Question: I basically want to implement merge sort without creating an extra array. But when I call my function recursively gcc gives segmentation fault error
Here is my code
'''
void rightCircularShift(int *a, int startPos, int endPos)
{
int temp, j;
temp = a[endPos - 1];
for (j = endPos - 1; j > startPos; j--) {
a[j] = a[j - 1];
}
a[startPos] = temp;
}
'''
'''
void merge(int *a, int l, int r, int m)
{
int leftCounter = l, elementsMoved = 0;
int rightCounter = m;
while (elementsMoved < r) {
if (leftCounter != r || rightCounter != r) {
if (a[leftCounter] < a[rightCounter]) {
leftCounter++;
} else {
rightCircularShift(a, leftCounter, rightCounter + 1);
leftCounter++;
rightCounter++;
}
} else {
break;
}
elementsMoved++;
}
}
'''
'''
int main()
{
int n, i, *array;
system("clear");
printf("
Enter number of elements: ");
scanf("%d", &n);
array = (int *)malloc(sizeof(int) * n);
printf("Enter value of elements:
");
for (i = 0; i < n; i++) {
scanf("%d", &array[i]);
}
printf("
");
mergeSort(array, 0, n - 1);
printf("
");
for (i = 0; i < n; i++) {
printf("%d ", array[i]);
}
printf("
");
return 0;
}
'''
'''
void mergeSort(int *a, int left, int right)
{
int mid = (left + right + 1) / 2;
if (left < right) {
mergeSort(a, left, mid);
mergeSort(a, mid + 1, right);
merge(a, left, right, mid);
}
}
'''
I have ensured the rest of the functions like circular shift and merge are working properly with test cases, but I get this error:

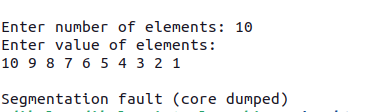
Answer: There is a problem in the 'mergeSort' function: you compute the 'mid' index incorrectly, for a slice of 2 elements, 'mid' will be equal to 'right' and the call 'mergeSort(a, mid + 1, right)' will have undefined behavior because 'mid + 1 > right', a condition the function cannot handle.
You should use 'int mid = (left + right) / 2;' or better:
'''
int mid = left + (right - left) / 2; // prevent potential overflow
'''
There is also a problem in the 'merge' function: the test 'elementsMoved < r' is incorrect as 'r' is the index of the last element and 'elementsMoved' the number of iterations. It does not make sense to iterate more than 'r - l + 1' times, but the test does not implement that.
You use 2 different conventions in your code:
- 'endPos''void rightCircularShift(int *a, int startPos, int endPos)'- 'right''void mergeSort(int *a, int left, int right)'
It would be less confusing to always use the first convention, which is customary in C, where array indexes start at '0'.
Also not that you must use '<=' in 'if (a[leftCounter] <= a[rightCounter])' to make the sort stable.
Here is a modified version:
'''
#include <stdio.h>
#include <stdlib.h>
void rightCircularShift(int *a, int startPos, int endPos) {
if (startPos < endPos) {
int temp = a[endPos - 1];
for (int j = endPos - 1; j > startPos; j--) {
a[j] = a[j - 1];
}
a[startPos] = temp;
}
}
void merge(int *a, int left, int mid, int right) {
int leftCounter = left;
int rightCounter = mid;
while (leftCounter < mid && rightCounter < right) {
if (a[leftCounter] <= a[rightCounter]) {
leftCounter++;
} else {
rightCircularShift(a, leftCounter, rightCounter + 1);
leftCounter++;
rightCounter++;
mid++;
}
}
}
void mergeSort(int *a, int left, int right) {
if (right - left > 1) {
// mid is the index of the first element of the second slice
int mid = left + (right - left) / 2;
mergeSort(a, left, mid);
mergeSort(a, mid, right);
merge(a, left, mid, right);
}
}
int main() {
int n, i, *array;
system("clear");
printf("
Enter number of elements: ");
if (scanf("%d", &n) != 1 || n <= 0)
return 1;
array = malloc(sizeof(*array) * n);
if (array == NULL)
return 1;
printf("Enter value of elements:
");
for (i = 0; i < n; i++) {
if (scanf("%d", &array[i]) != 1)
return 1;
}
printf("
");
mergeSort(array, 0, n);
printf("
");
for (i = 0; i < n; i++) {
printf("%d ", array[i]);
}
printf("
");
free(array);
return 0;
}
'''
Note however that implementing merge sort this way is very inefficient: the space needed is limited to , corresponding to the recursion depth, but the average time complexity explodes to or worse, especially for the very example tested: an array sorted in decreasing order.
There are ways to implement merge sort with limited amount of memory while limiting this downside, but they are more complicated than this simple approach.